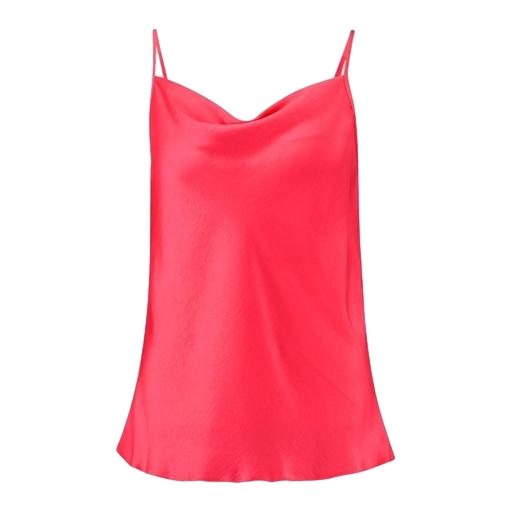
pink cowl neck tank, pink cowl neck top, pink cowl-back top, white background